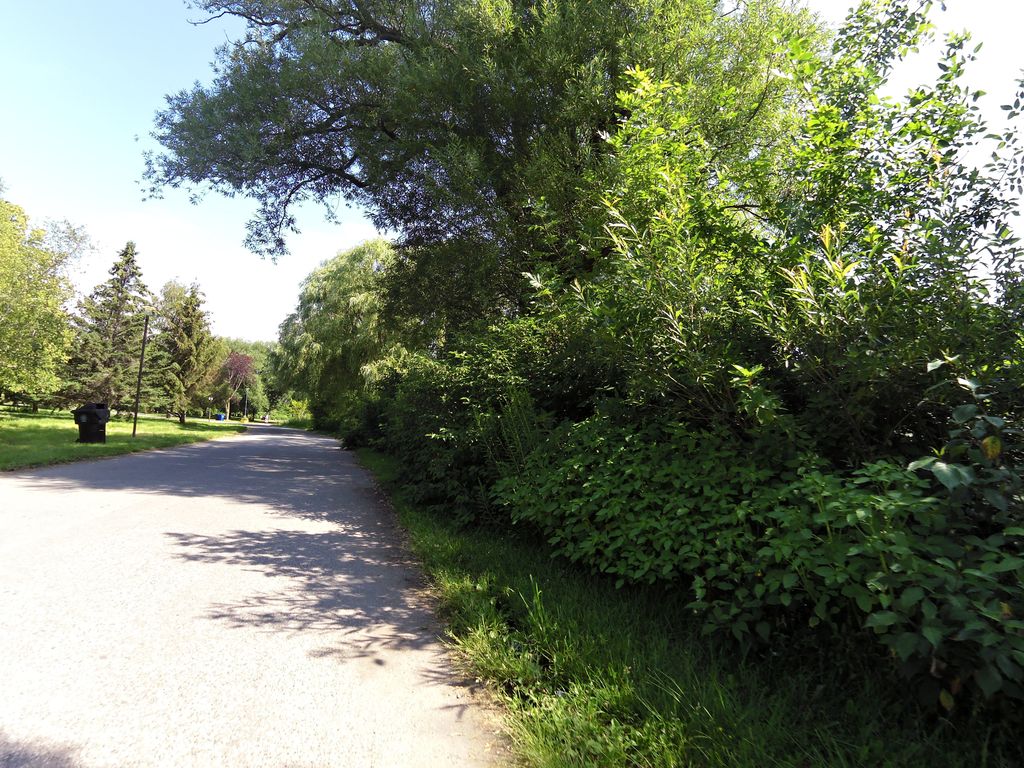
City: toronto